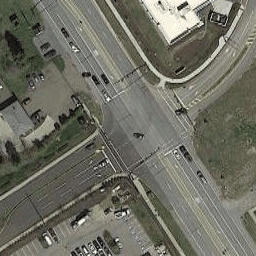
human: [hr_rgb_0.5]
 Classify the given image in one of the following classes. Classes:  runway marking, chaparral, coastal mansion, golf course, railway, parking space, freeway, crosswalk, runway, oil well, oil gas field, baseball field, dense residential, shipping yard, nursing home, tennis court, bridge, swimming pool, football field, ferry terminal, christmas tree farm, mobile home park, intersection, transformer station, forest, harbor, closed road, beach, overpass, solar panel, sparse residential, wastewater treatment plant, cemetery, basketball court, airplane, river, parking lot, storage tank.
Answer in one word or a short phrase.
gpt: intersection